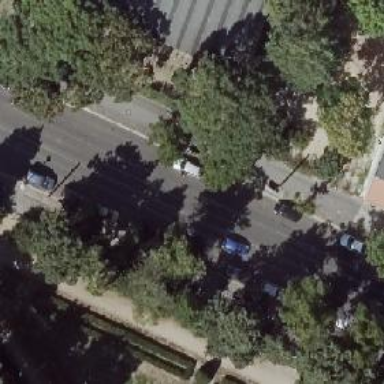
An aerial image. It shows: Tertiary road with asphalt surface and sidewalks on both sides. The left sidewalk has asphalt surface while the right one has sett surface. There are parallel parking lanes on both sides of the road.